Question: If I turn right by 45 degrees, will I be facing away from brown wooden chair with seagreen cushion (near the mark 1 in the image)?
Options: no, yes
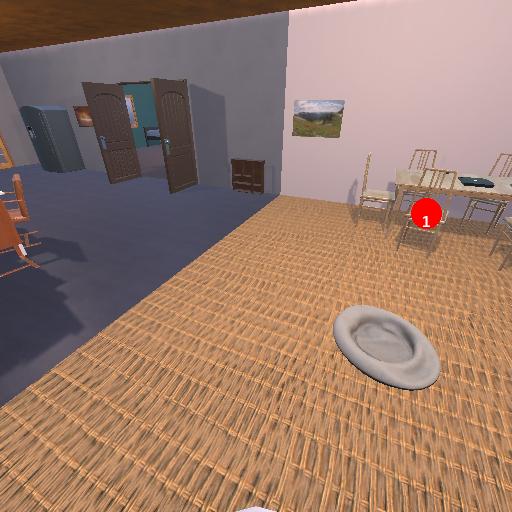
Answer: no